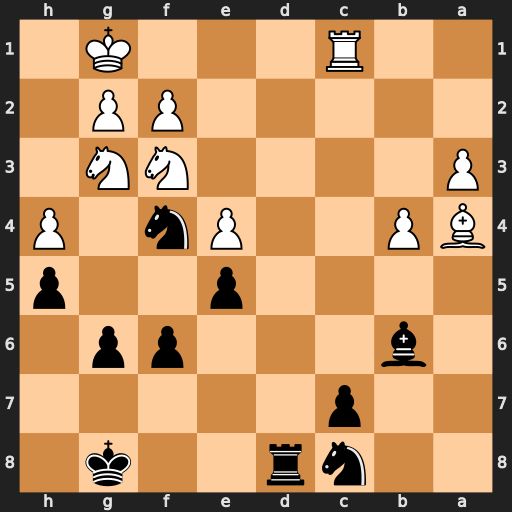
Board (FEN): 2nr2k1/2p5/1b3pp1/4p2p/BP2Pn1P/P4NN1/5PP1/2R3K1
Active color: b
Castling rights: -
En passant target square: -
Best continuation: Bxf2+ Kf1 Bxg3